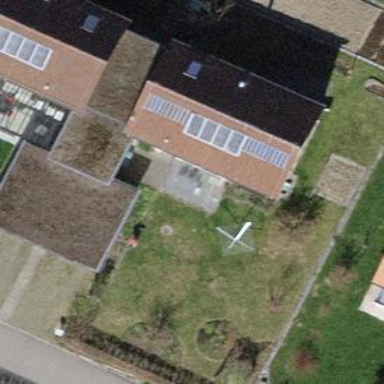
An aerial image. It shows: Carport building.